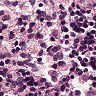
Metastatic tissue present: no